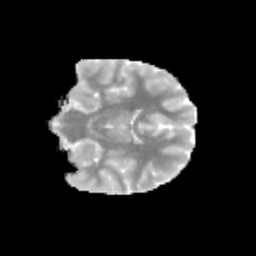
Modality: MD
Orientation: coronal
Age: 9
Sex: male
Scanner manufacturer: siemens
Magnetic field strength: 3 T
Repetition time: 3.8 s
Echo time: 0.07 s